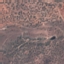
Land use / land cover: PermanentCrop